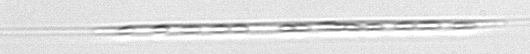
Label: Rhizosolenia